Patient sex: M
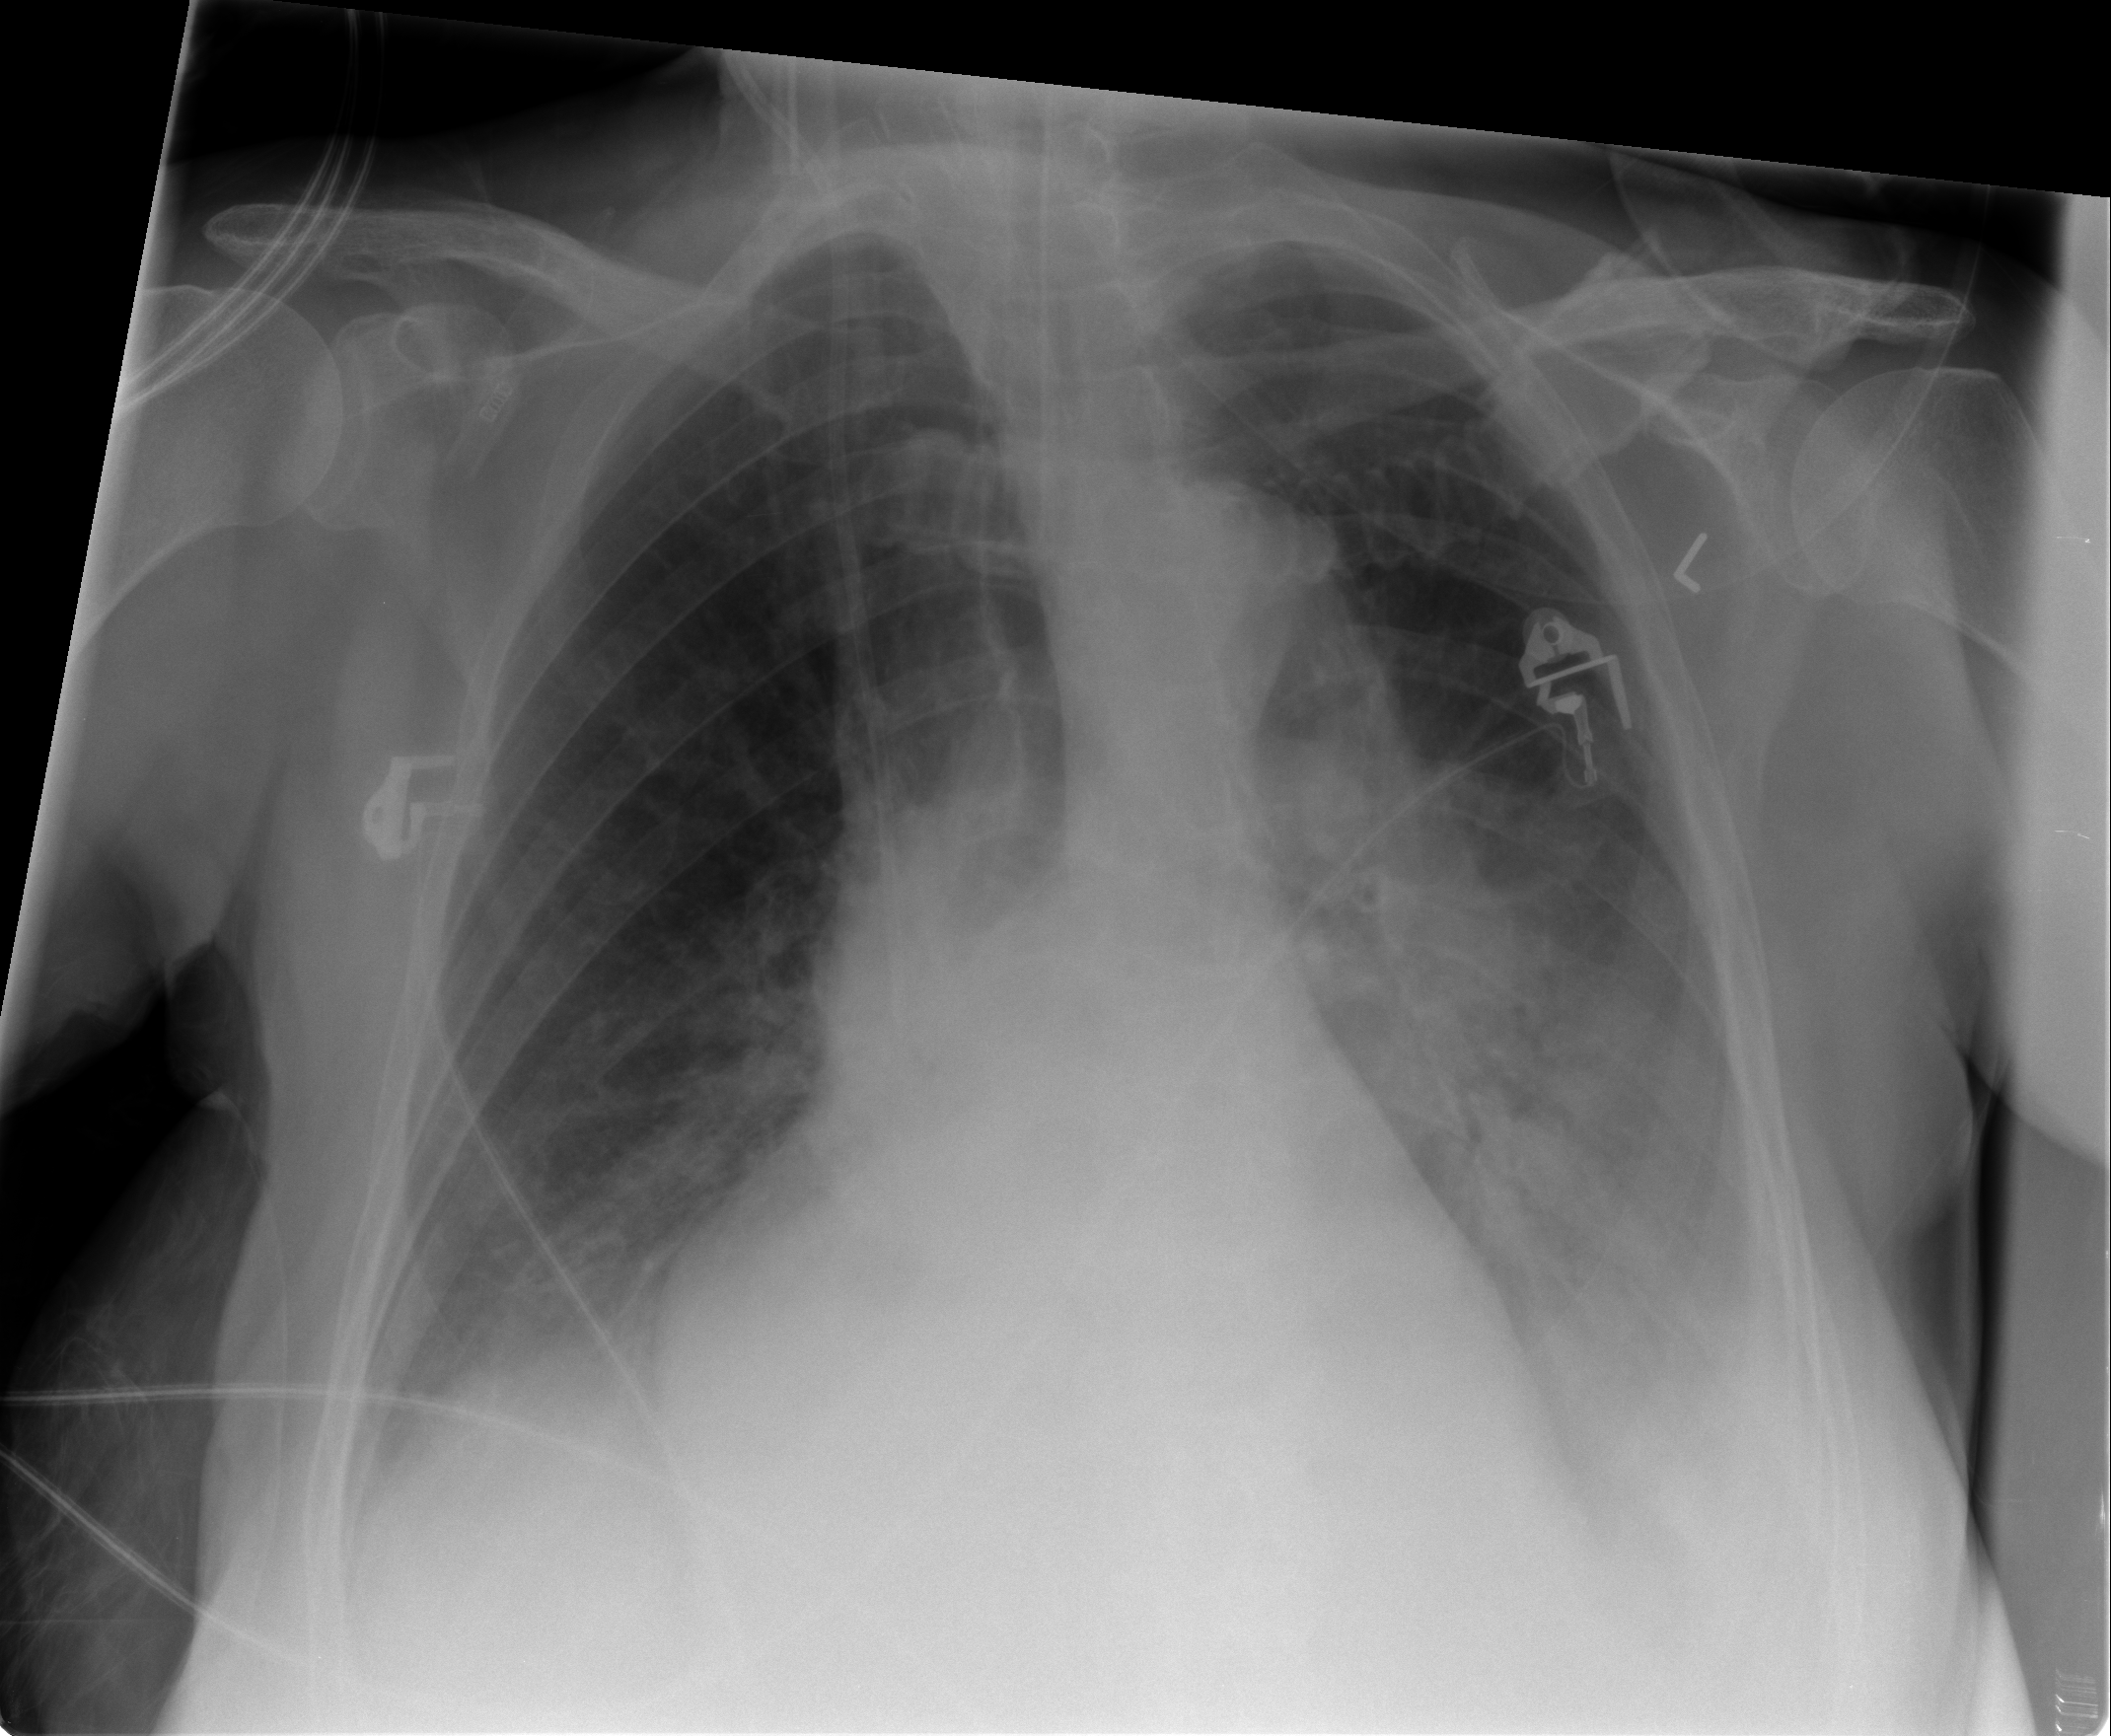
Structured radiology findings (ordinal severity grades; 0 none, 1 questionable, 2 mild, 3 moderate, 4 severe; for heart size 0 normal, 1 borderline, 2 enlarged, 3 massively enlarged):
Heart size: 1
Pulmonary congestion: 2
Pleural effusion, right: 1
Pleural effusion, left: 0
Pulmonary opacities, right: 1
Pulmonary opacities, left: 1
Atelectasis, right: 2
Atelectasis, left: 2